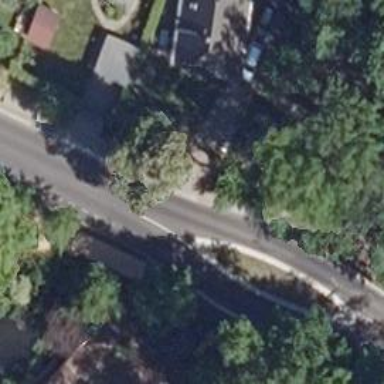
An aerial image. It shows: Traffic calming island.